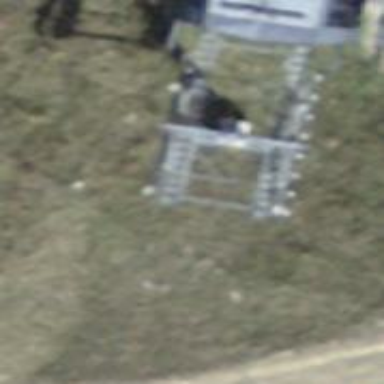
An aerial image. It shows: Pylon for aerialway.